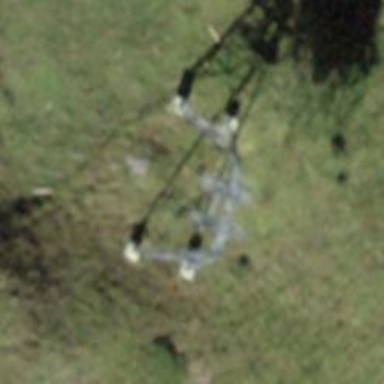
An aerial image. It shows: Cable car system.